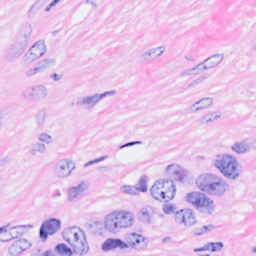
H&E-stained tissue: Breast